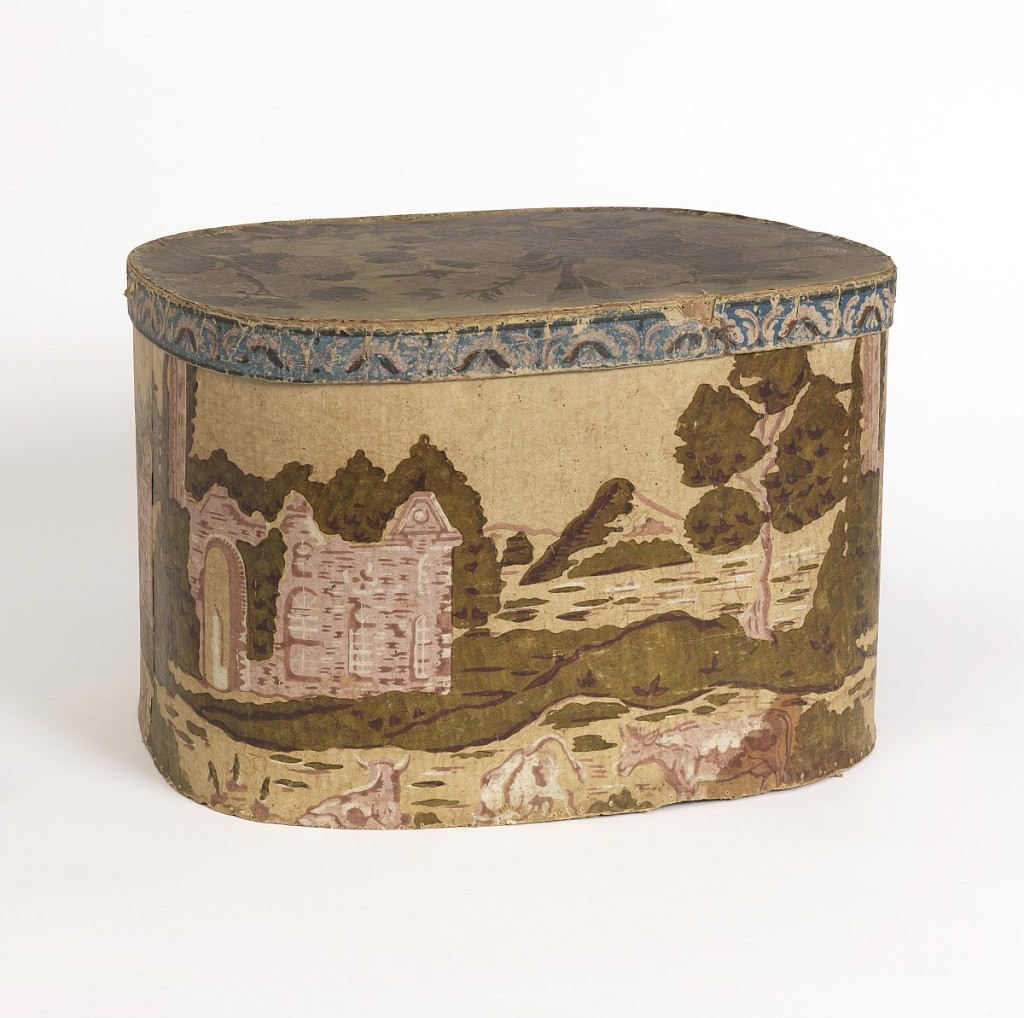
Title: Bandbox
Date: ca. 1830
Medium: Block-printed paper, pasteboard support
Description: Yellow field, printed in pink, white and green. Landscape with ruins, cows grazing in foreground. Cover has flowers; roses and others.